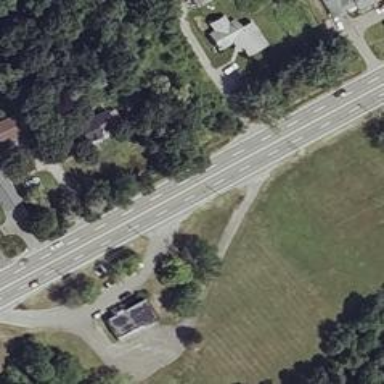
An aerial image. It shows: Asphalt road classified as primary highway.